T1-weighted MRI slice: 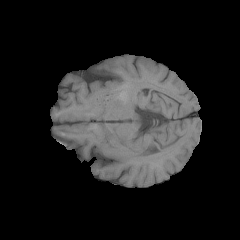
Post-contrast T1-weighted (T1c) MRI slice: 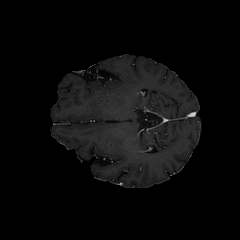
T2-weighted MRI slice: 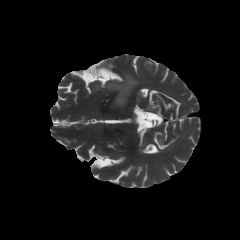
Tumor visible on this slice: yes